Question: I just added new value to my users collection appVersion
My user collection like:
documents/users/5kwgNgGi3sY6oCbUAg9v

so i just added value versionCode to collection. if user download new app it will be update
My rule now:
'''
rules_version = '2';
service cloud.firestore {
match /databases/{database}/documents {
match /{document=**} {
allow read, write: if request.auth !=null
}
}
}
'''
what i need as a if else statement
'''
if(request.auth!=null){
firebase().collection('users').where('UID','==',request.auth.uid).get().then(x=>{
if(x.docs[0].versionCode==4){
allow
}
else{
deny
}})
else{
deny
}
'''
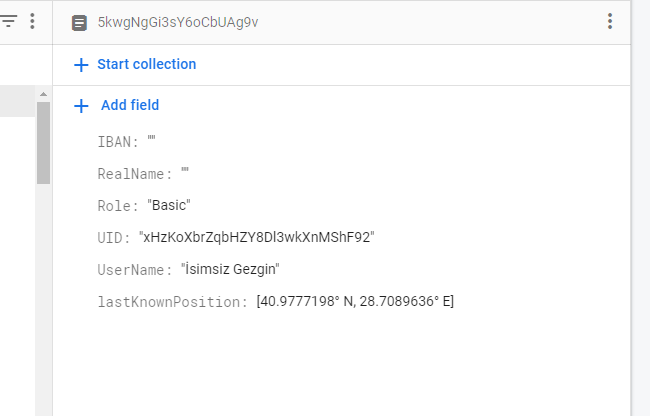
Answer: There is no way to perform a query in your security rules, as that would never scale on the backend.
Instead, what you'll want to do is store the user documents with the UID as the document ID, so that the document you show is at path 'documents/users/xHzKoXbrZqbHZY8DI3wkXnMShF92'. Then you can use 'get()' in your rules to load the document, as shown in the documentation on <URL>.
I'd also recommend checking out the documentation on <URL>, as it covers a pretty similar scenario.